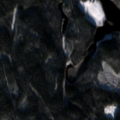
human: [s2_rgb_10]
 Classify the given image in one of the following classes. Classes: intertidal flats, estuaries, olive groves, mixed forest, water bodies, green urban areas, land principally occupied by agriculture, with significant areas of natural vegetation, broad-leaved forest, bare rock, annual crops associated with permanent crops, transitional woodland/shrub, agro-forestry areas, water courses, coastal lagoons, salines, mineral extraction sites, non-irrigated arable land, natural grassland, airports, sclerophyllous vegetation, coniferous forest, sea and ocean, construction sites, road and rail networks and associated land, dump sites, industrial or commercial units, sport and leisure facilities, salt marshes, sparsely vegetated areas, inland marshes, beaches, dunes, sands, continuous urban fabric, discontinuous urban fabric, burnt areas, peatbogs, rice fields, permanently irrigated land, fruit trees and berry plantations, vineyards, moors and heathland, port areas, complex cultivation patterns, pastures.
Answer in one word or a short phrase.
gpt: coniferous forest, mixed forest, water bodies